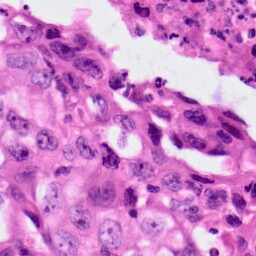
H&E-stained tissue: Lung